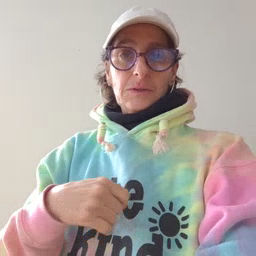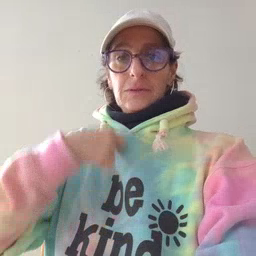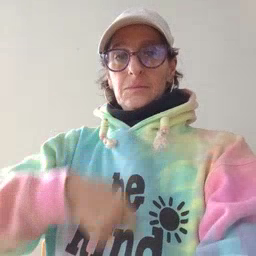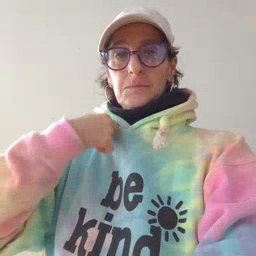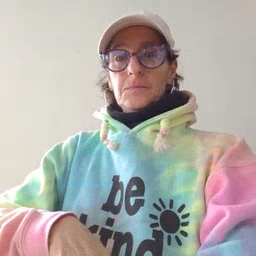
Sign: zipper